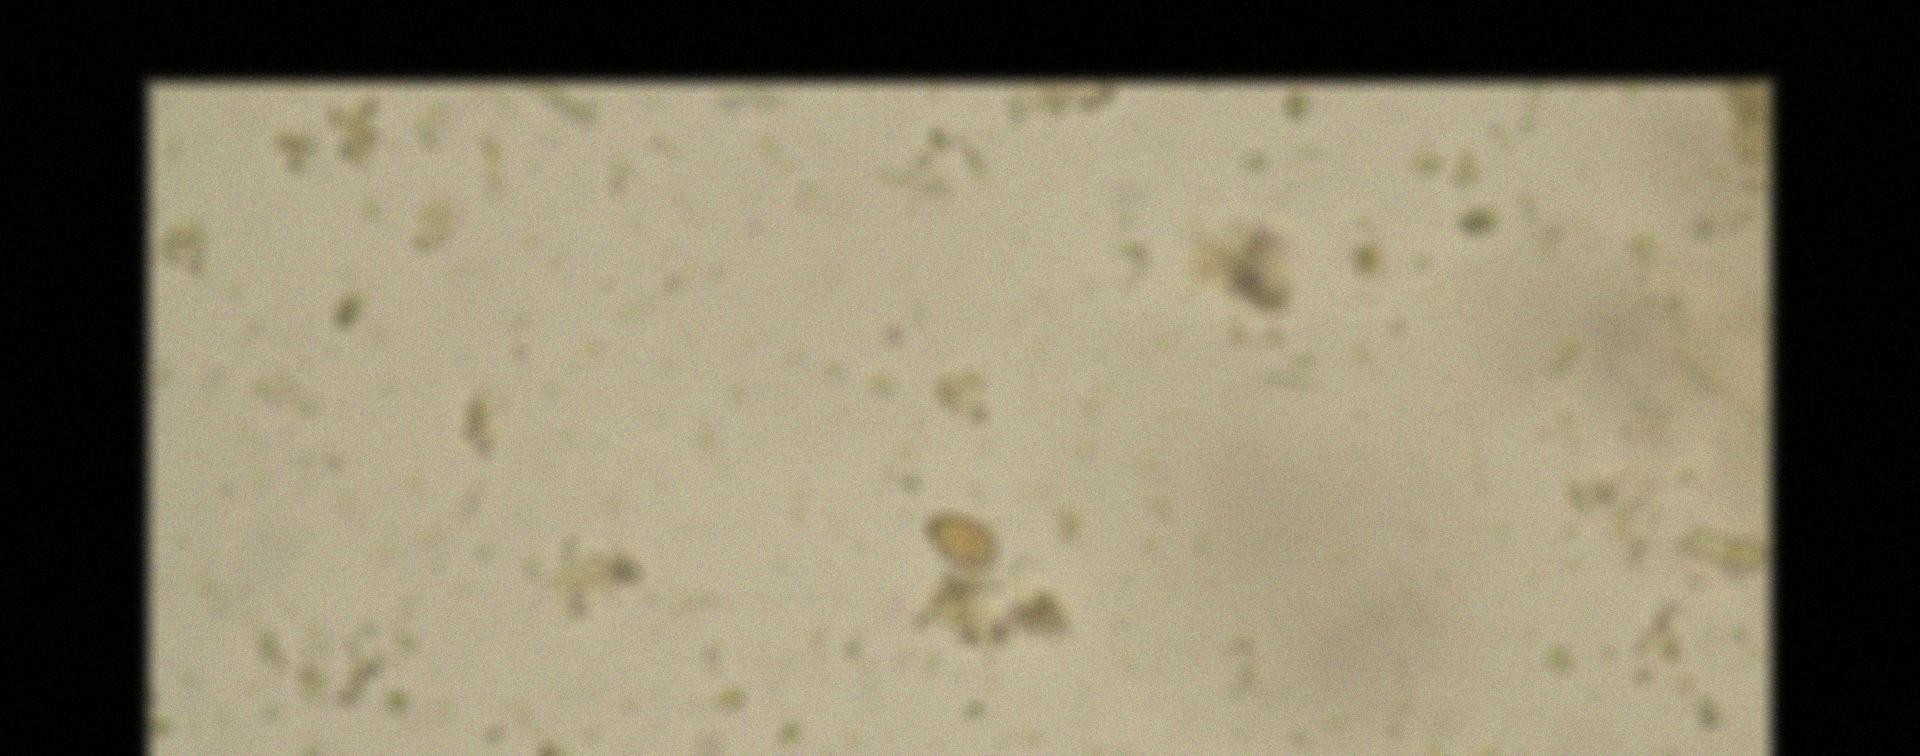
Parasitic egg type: Opisthorchis viverrine